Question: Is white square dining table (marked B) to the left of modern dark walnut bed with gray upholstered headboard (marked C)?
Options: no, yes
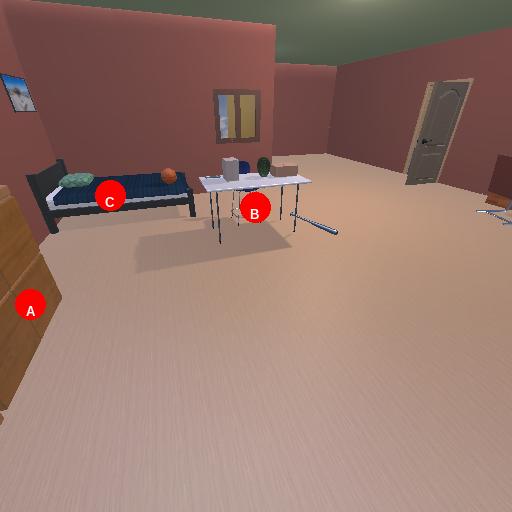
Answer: no